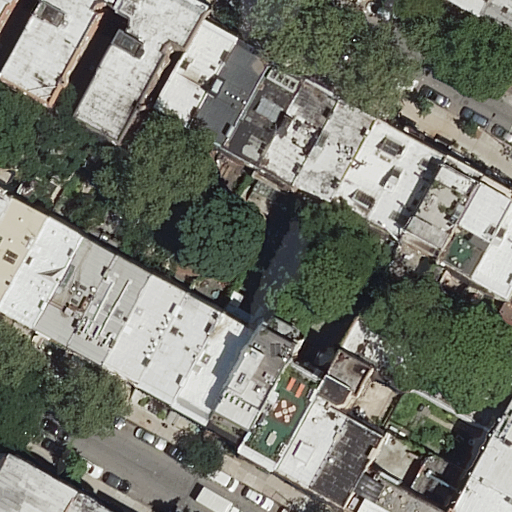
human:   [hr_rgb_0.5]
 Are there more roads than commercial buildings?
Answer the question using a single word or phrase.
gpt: yes

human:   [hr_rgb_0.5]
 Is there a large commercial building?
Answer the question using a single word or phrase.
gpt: no

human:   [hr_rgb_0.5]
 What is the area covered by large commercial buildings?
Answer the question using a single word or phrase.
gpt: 0m2

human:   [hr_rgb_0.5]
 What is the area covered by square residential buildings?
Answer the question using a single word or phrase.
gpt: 0m2

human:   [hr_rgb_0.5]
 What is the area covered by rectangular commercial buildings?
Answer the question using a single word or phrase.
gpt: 0m2

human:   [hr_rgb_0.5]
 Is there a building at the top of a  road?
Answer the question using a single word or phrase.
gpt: yes

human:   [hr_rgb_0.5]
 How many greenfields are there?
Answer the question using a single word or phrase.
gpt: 0

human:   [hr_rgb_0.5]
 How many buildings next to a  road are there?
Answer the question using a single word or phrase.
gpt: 32

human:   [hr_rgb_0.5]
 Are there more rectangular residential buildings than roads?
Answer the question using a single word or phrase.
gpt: yes

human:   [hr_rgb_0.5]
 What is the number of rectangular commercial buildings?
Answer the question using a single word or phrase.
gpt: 0

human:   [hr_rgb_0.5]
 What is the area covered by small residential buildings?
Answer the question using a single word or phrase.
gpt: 421m2

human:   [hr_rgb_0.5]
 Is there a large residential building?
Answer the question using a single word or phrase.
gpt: no

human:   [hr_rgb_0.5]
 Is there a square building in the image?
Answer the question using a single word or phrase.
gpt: no

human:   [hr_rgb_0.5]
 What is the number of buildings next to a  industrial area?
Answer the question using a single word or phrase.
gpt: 0

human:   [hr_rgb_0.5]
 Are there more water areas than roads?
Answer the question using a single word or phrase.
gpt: no

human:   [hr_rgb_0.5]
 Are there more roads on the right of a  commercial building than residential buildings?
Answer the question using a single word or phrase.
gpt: no

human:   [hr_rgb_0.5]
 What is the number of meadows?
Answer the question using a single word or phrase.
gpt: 0

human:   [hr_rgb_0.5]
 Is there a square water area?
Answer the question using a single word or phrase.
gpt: no

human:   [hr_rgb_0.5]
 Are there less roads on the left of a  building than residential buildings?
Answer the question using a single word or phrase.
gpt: yes

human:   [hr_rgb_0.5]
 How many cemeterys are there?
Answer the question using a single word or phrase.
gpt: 0

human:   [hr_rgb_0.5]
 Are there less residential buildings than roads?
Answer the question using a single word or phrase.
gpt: no

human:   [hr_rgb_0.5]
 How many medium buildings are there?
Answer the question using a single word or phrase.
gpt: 21

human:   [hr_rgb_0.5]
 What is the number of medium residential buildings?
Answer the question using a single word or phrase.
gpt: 21

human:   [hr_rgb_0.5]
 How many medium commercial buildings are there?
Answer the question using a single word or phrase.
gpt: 0

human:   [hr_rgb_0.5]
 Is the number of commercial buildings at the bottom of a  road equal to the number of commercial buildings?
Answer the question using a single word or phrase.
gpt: yes

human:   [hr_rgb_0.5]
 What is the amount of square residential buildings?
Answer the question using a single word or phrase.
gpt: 0

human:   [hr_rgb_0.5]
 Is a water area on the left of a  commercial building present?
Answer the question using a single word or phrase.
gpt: no

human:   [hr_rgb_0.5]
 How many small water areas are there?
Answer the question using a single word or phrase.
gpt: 0

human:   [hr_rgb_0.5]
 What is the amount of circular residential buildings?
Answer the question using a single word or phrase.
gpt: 0

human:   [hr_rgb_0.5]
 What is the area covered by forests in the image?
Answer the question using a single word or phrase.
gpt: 0m2

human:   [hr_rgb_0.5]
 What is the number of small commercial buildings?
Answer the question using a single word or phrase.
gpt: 0

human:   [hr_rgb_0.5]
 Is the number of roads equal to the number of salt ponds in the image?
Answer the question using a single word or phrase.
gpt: no

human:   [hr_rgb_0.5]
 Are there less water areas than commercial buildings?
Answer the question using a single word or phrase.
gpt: no

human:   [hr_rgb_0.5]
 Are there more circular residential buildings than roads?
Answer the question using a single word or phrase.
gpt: no

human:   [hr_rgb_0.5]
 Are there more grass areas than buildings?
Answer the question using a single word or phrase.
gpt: no

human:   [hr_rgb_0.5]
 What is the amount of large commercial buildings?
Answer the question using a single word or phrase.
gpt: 0